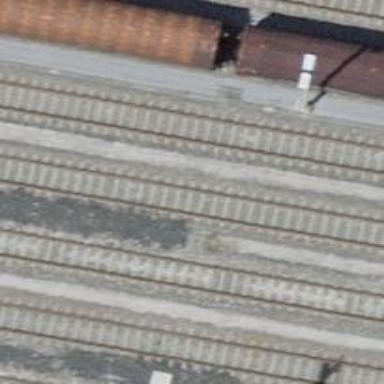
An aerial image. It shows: Railway yard.